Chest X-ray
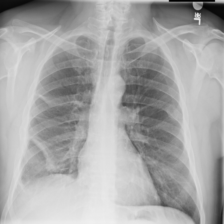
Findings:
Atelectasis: negative
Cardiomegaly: negative
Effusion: negative
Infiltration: negative
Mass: negative
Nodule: positive
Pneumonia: negative
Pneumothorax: negative
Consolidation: negative
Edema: negative
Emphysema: negative
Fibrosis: negative
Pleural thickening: negative
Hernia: negative